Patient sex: F
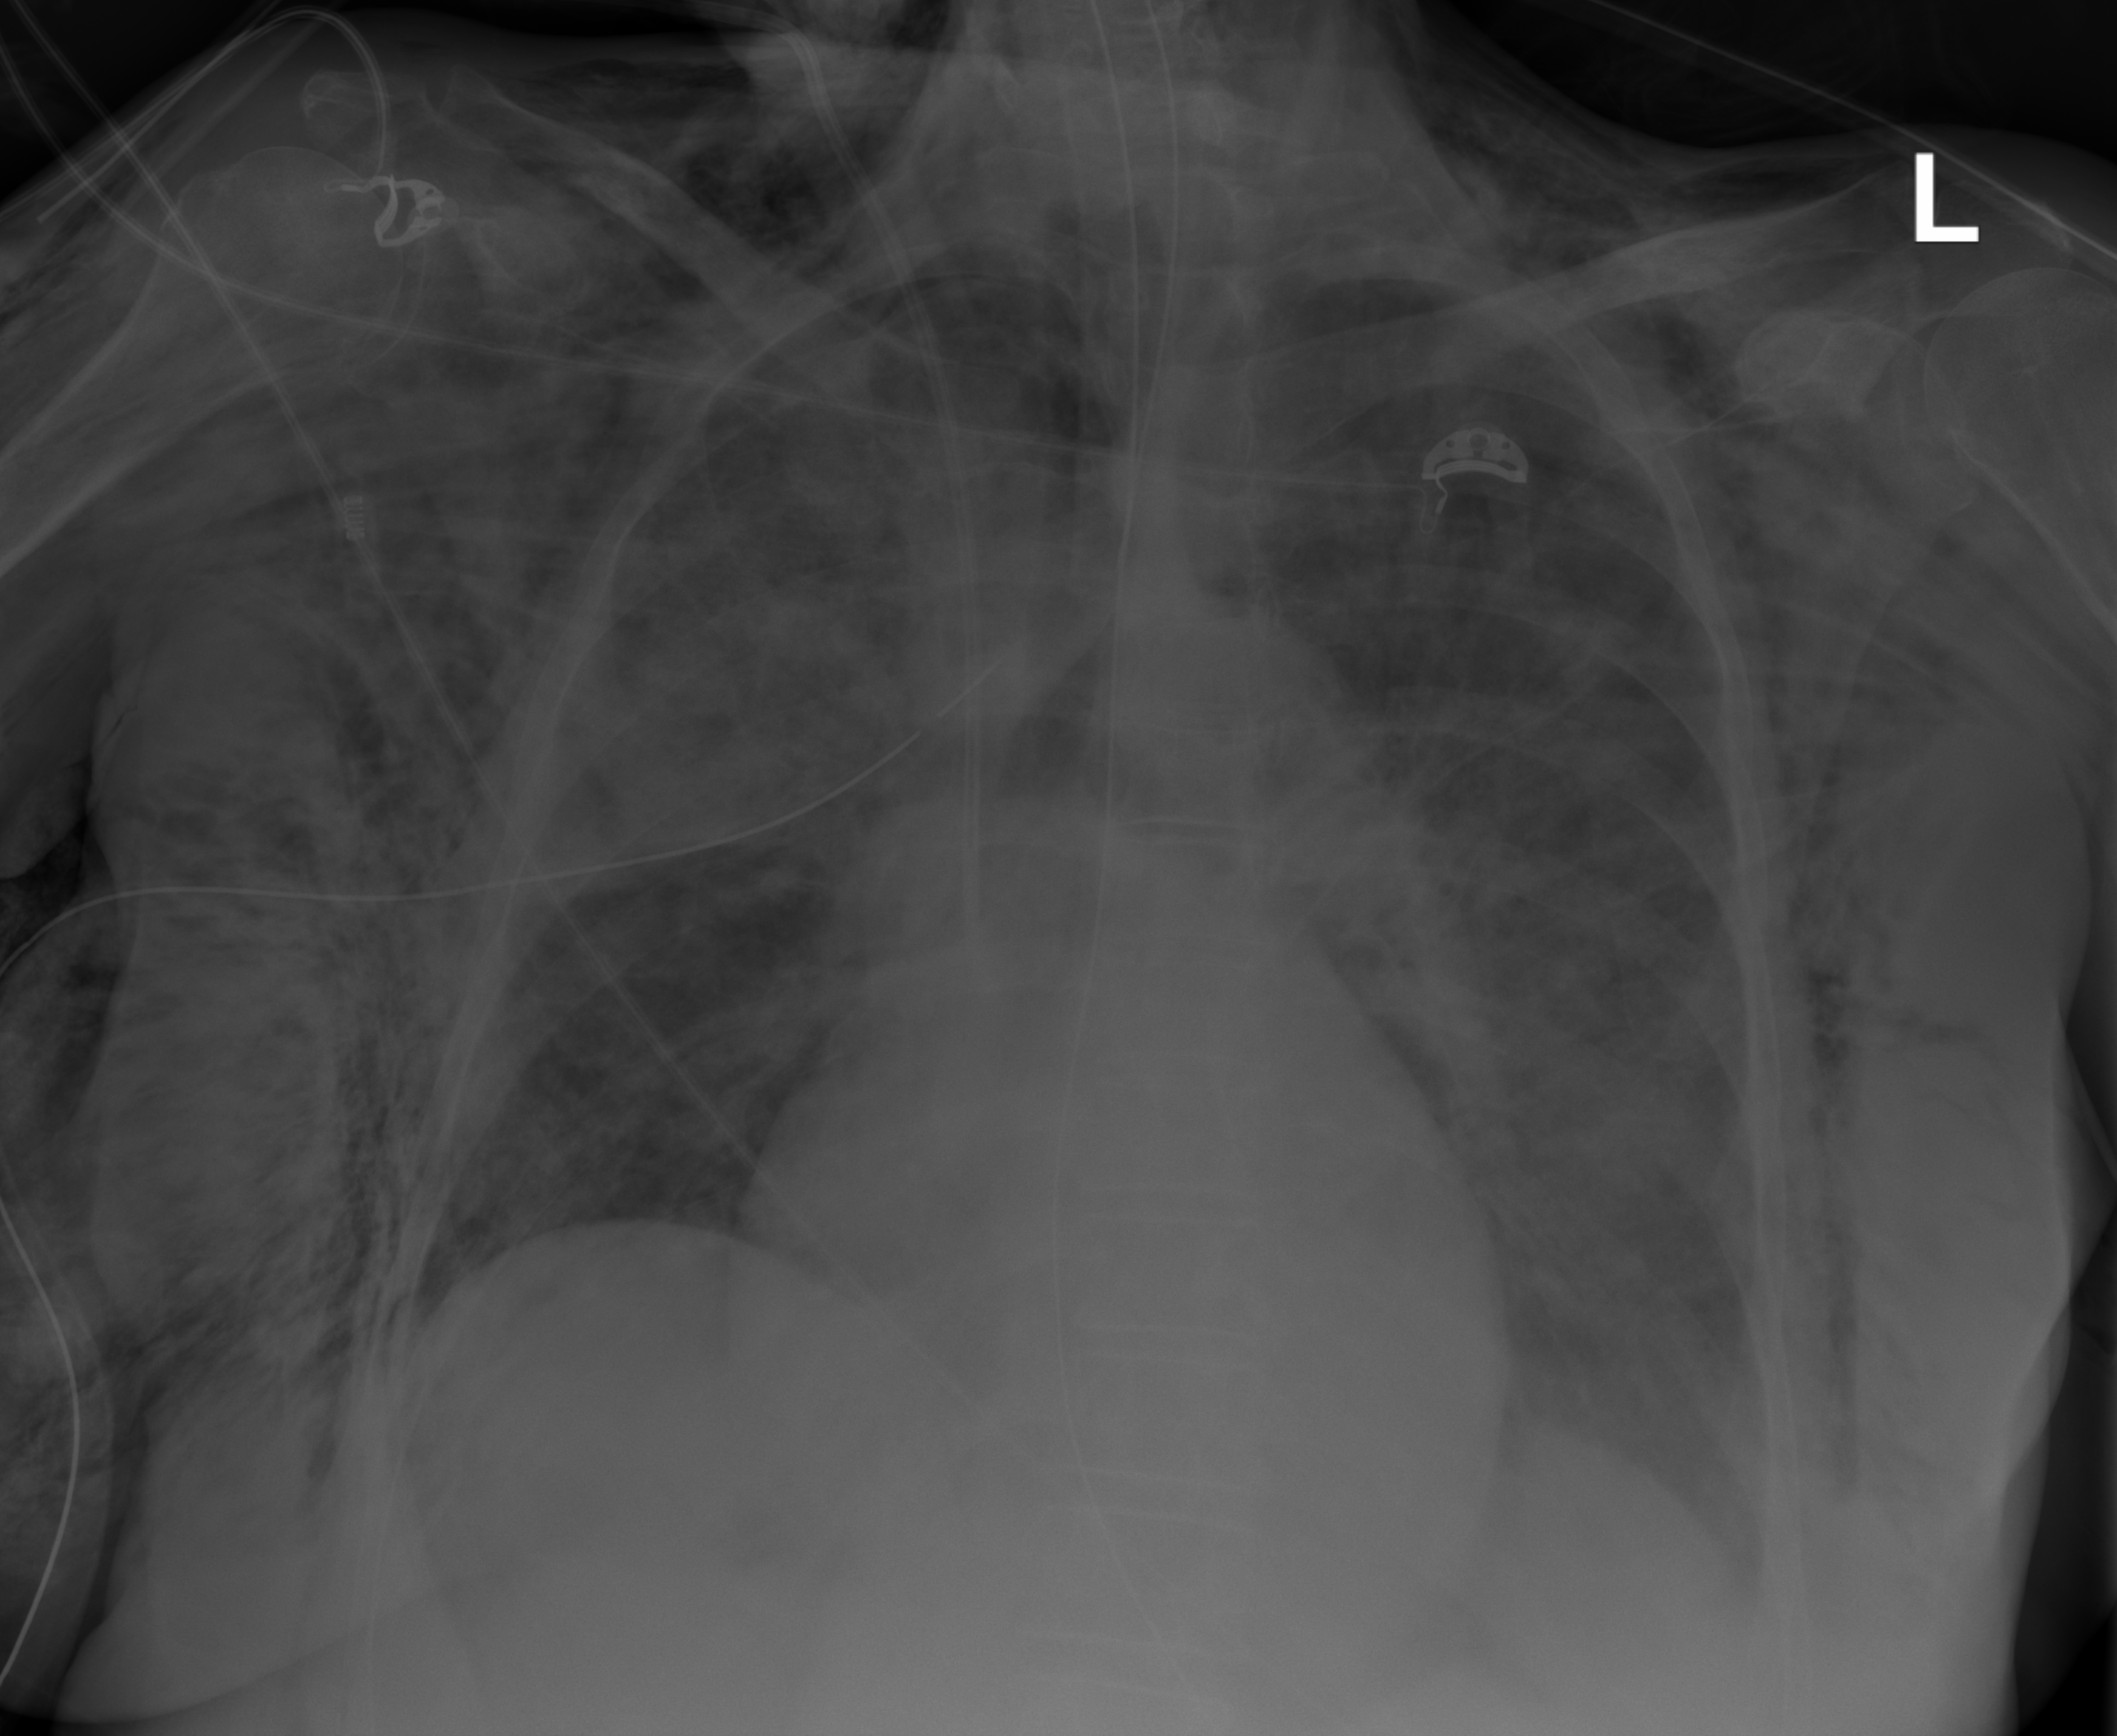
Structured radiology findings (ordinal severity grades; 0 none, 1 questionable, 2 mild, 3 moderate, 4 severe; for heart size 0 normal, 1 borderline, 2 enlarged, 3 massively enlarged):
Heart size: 1
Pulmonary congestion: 0
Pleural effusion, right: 0
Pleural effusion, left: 0
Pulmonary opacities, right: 1
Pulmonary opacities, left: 1
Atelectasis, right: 0
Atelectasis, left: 0